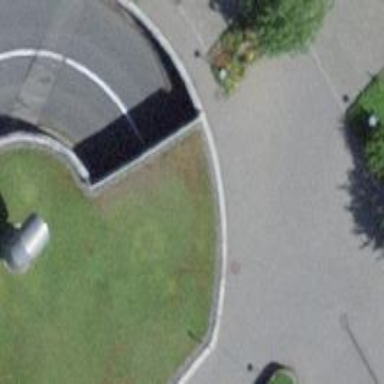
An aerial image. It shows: Parking entrance.